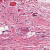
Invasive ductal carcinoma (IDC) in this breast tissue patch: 0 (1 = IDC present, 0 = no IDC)